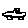
Label: car